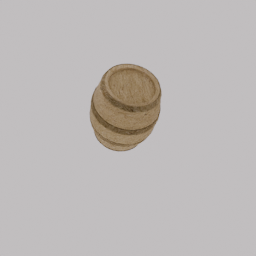
Label: decoration